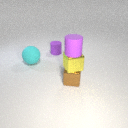
small brown metal cube in front of large cyan rubber sphere